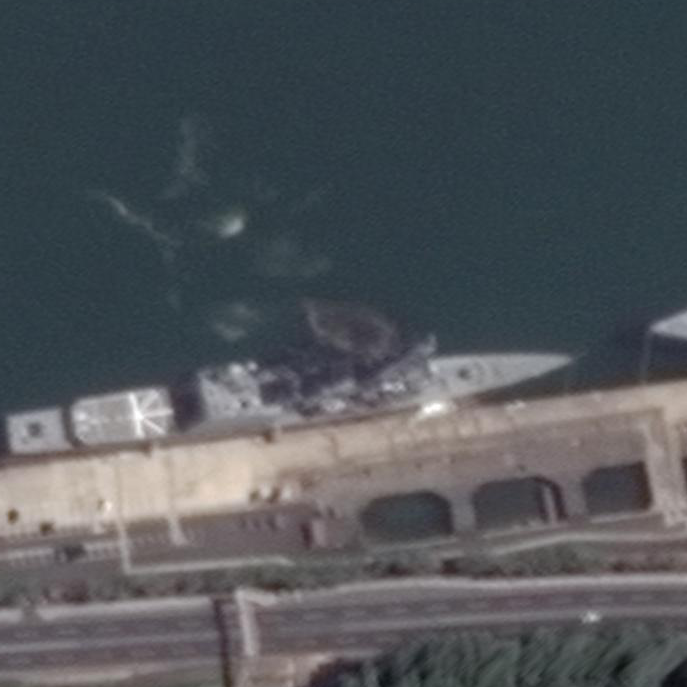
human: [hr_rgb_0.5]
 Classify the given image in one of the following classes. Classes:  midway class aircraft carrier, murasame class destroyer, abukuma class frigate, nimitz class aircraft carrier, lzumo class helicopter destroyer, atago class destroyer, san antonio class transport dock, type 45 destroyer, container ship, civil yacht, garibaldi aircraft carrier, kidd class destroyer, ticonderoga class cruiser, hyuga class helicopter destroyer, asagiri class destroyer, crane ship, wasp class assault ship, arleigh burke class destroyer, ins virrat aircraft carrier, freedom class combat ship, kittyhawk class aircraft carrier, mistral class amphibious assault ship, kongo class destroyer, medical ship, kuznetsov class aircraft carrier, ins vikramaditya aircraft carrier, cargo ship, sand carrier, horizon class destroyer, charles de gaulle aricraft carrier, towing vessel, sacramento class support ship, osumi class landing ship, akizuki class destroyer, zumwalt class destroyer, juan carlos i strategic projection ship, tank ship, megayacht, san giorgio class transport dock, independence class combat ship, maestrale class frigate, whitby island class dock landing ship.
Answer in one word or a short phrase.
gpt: Abukuma class frigate